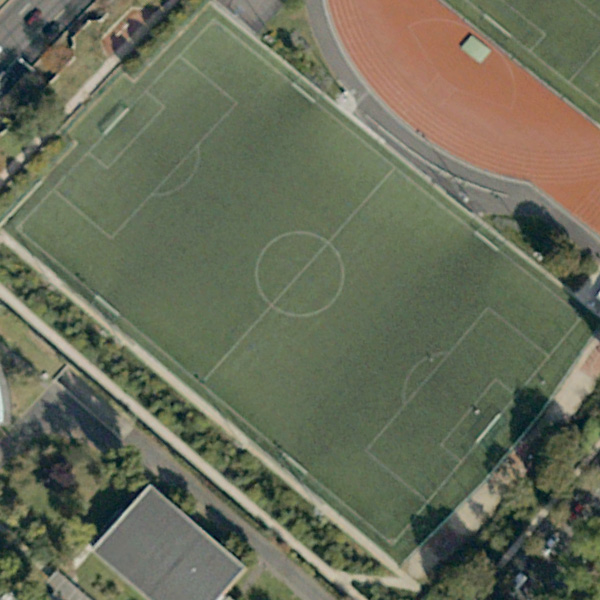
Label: Playground